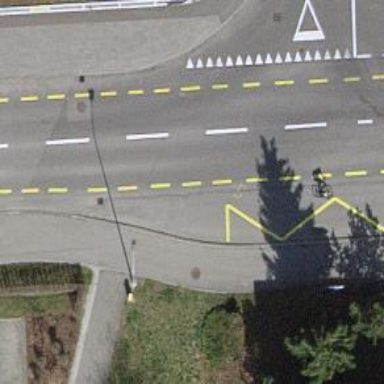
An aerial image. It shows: Tertiary road with designated cycle lane.